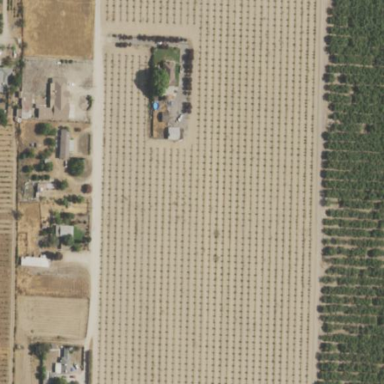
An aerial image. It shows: Orchard with nectarine trees.